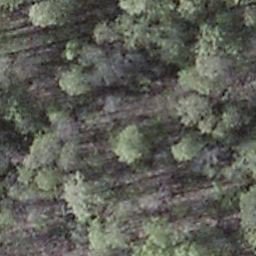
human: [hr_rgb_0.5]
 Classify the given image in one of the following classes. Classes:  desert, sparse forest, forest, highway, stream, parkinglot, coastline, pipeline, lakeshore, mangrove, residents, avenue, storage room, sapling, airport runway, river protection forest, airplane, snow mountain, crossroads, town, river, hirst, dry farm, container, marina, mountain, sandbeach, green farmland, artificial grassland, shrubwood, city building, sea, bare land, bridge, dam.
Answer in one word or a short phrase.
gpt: shrubwood